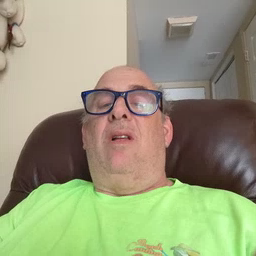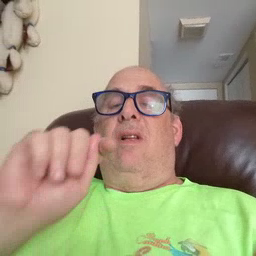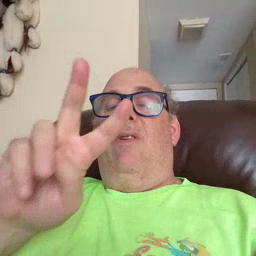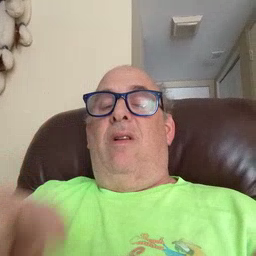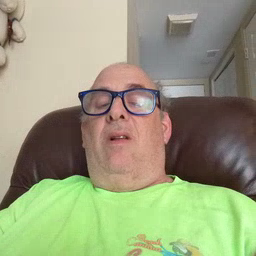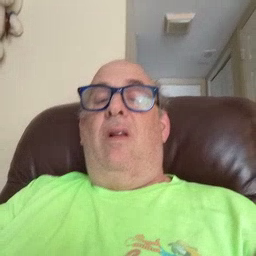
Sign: TV